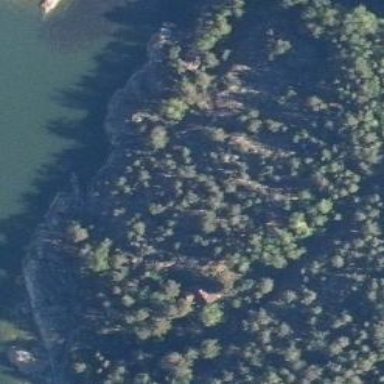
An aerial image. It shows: Landscape of bare rock.